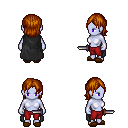
a pixel art fantasy rpg character, female body template, dark elf, purple skin, black cape, red pants, brunette long bangs hairstyle, brown slippers, dagger, four views (front, back, left, right), 2x2 character sprite sheet, small pixel art, hard edges, no anti-aliasing